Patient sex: F
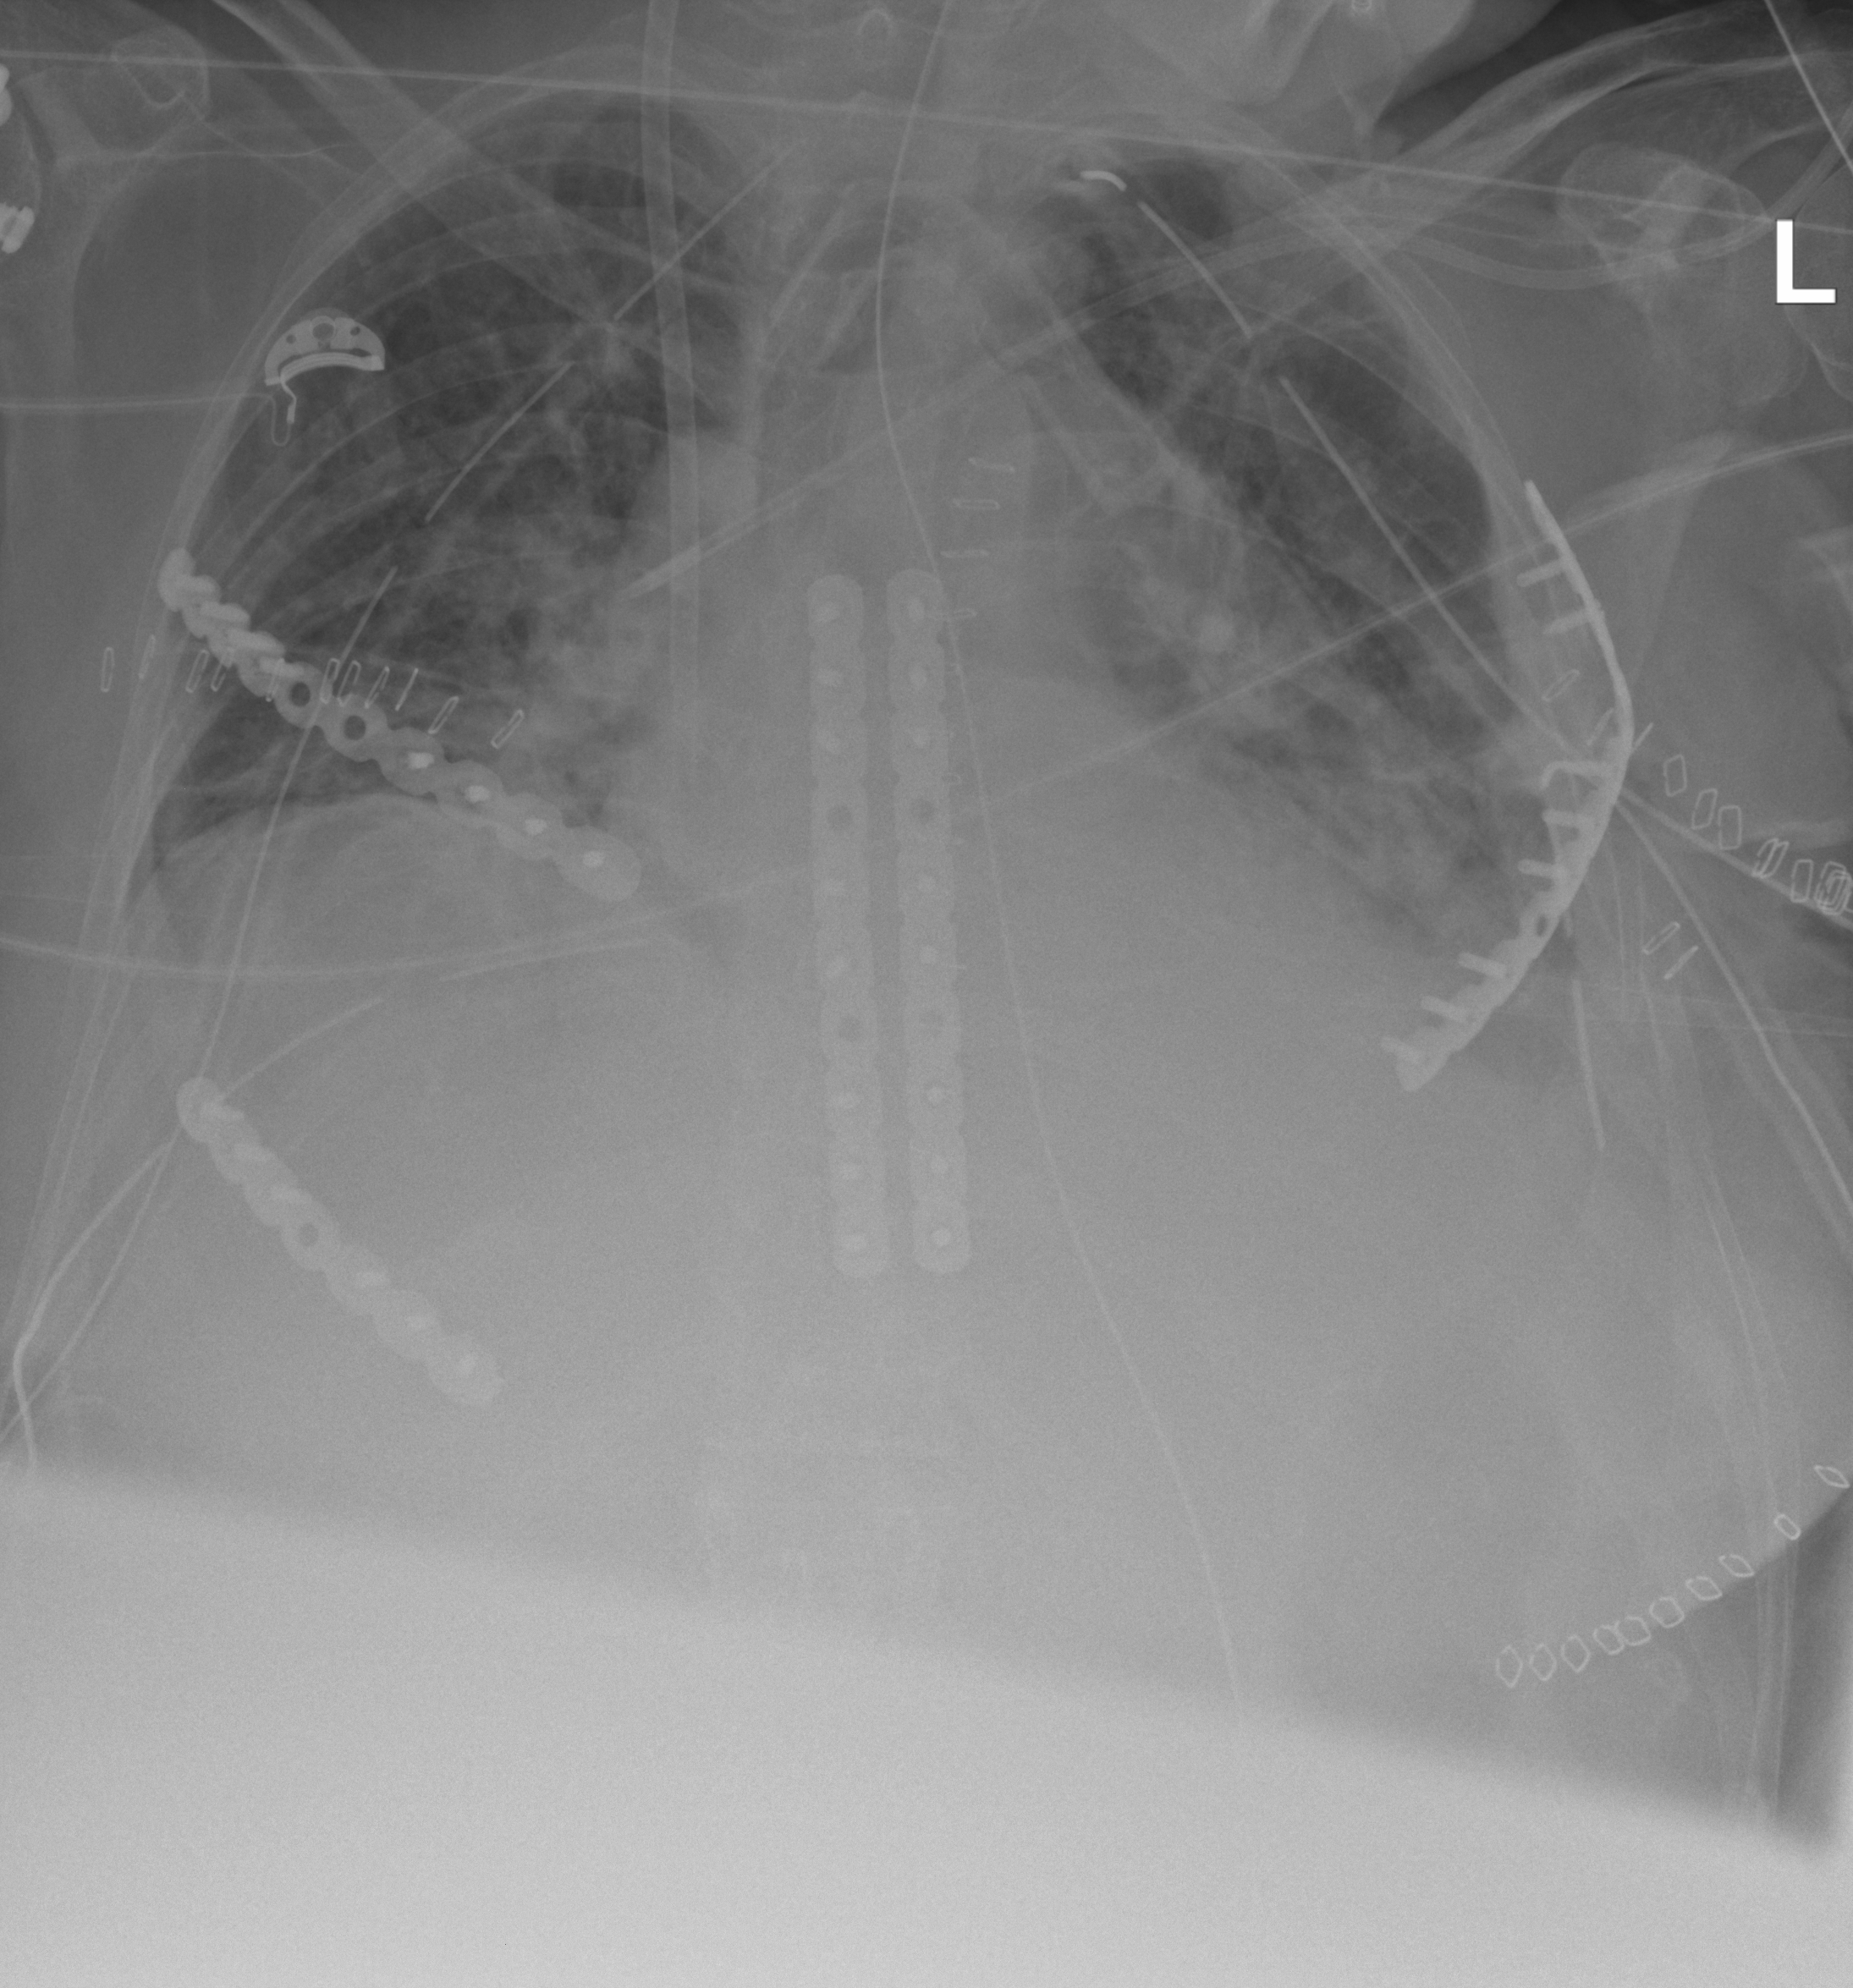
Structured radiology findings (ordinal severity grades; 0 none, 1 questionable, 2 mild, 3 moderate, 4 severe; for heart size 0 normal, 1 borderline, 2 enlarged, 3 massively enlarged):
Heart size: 0
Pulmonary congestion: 0
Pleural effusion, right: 2
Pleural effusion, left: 2
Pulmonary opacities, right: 2
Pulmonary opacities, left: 3
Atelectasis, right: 2
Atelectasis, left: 3